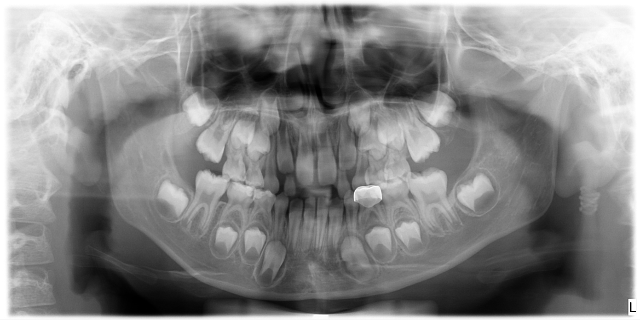
child